Question: Been trying to work this out for a few hours now to no avail....I really want a bullet list that will work responsively (al browser width) that looks like this...
Basically the whole thing needs to center, you can center text but not the span with the bullet image :-(

I would obviously 'like' to use a UL/LI. But even without doing it I just cannout fathom how to do it. I haven't even addressed the novices/entrepreneurs bit at the end, assume I can overlay an image? Anyway any advice appreciated. I really need it to scale down for a responsive design too if possible...
EDIT :
I have tried I tried floating, in-lining, offsetting, using a grid system, nothing.... :-(
EDIT 2:
At the request of nathan I will post one of my solutions...
'''
<div class="section group">
<div class="col span_1_of_2">
<p style="float:right;" class="darkGrey">
<span class="sprite step2"></span>
</p>
</div>
<div class="col span_1_of_2">
<h3 class="darkGrey">We then seek to place the you in our network of organizations who actively recruit developers.</h3>
</div>
</div>
'''
^ the above just shoves my tick all the way to the right.....
EDIT 3
I just tried this using an image <URL> and it worked however my bullet point is a sprite background image and it doesnt work!
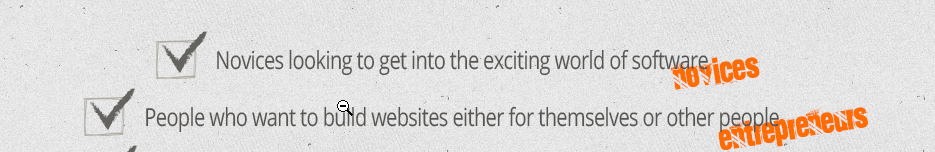
Answer: ## Use pseudo-element with background image
For a typical list:
'''
<ul>
<li>The first line</li>
<li>The Second line which is longer</li>
</ul>
'''
and use the following :
'''
ul {
text-align: center;
}
ul li {
border: 1px dotted blue;
display: block;
position: relative;
}
ul li:before {
content: "";
background: url(http://placehold.it/20x20) left top no-repeat;
width: 20px;
height: 20px;
display: inline-block;
margin-right: 5px;
vertical-align: middle;
}
'''
See fiddle demo: <URL>
You can use absolute or relative positioning on the 'li:before' element if you need more precise alignment.